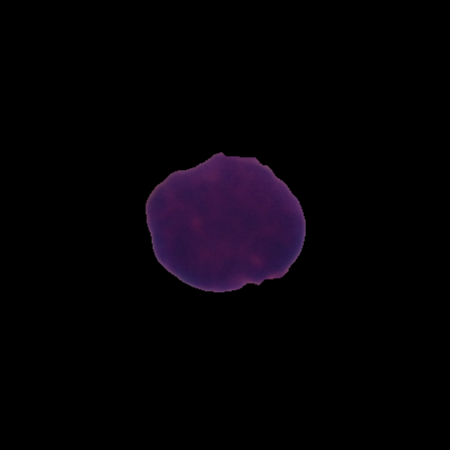
Label: healthy